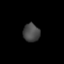
Tissue: lung
Cell type: Epithelial cells
Senescence score: 0.2058
Nuclear area (px): 300
Mean DAPI intensity: 71.7